Brain MRI, t1w sequence, axial 2D slice.
Patient: age 28, sex F, weight 95 kg, height 1.95 m
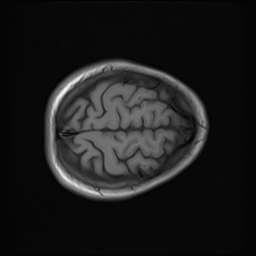